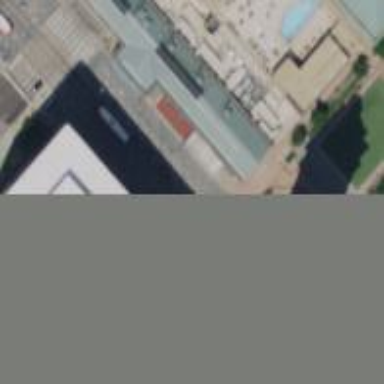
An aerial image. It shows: Building with gabled roof.